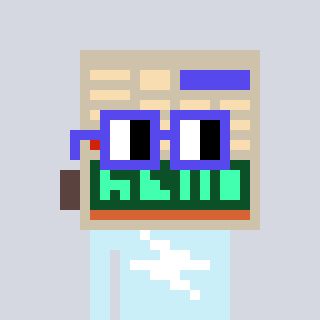
a pixel art character with square blue glasses, a calculator-shaped head and a cold-colored body on a cool background